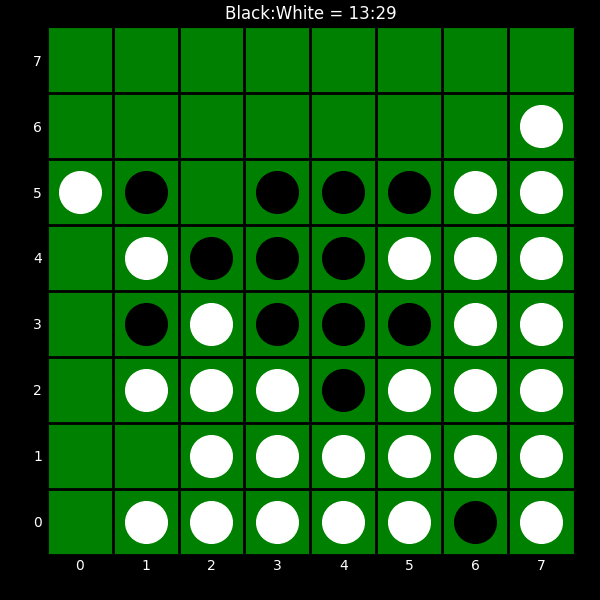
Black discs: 13
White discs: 29